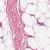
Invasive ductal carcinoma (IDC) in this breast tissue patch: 0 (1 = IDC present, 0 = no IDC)